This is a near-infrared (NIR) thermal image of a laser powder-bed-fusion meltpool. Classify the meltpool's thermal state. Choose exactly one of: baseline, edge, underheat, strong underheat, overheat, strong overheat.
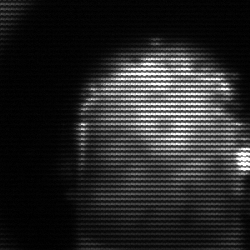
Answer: baseline